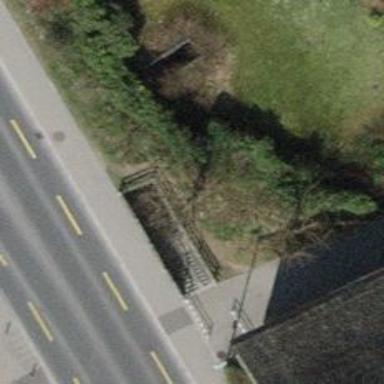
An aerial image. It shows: Footway tunnel.